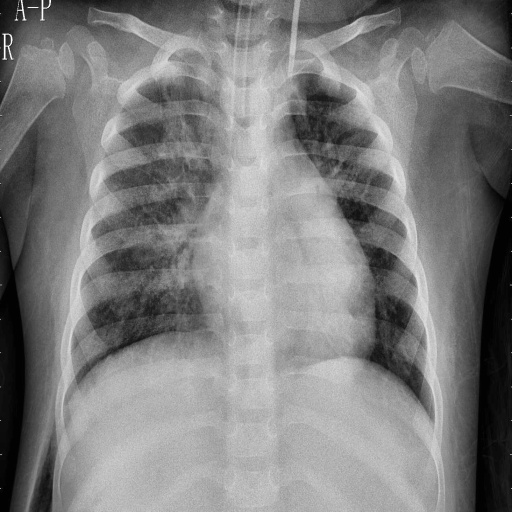
Finding: PNEUMONIA